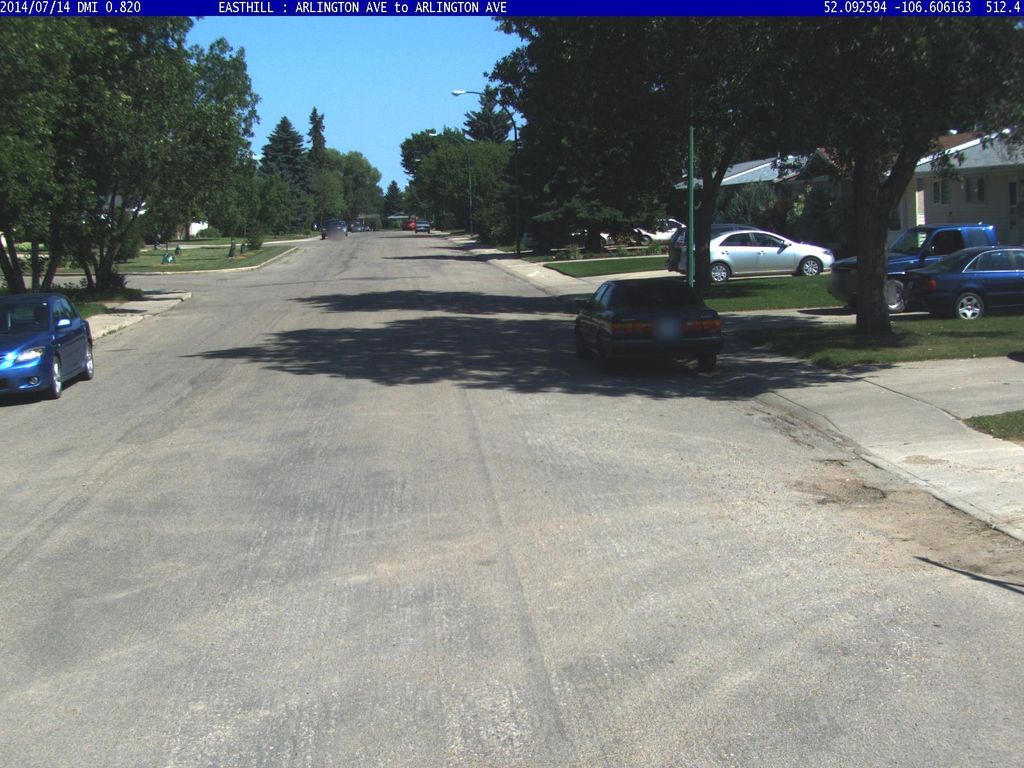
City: saskatoon